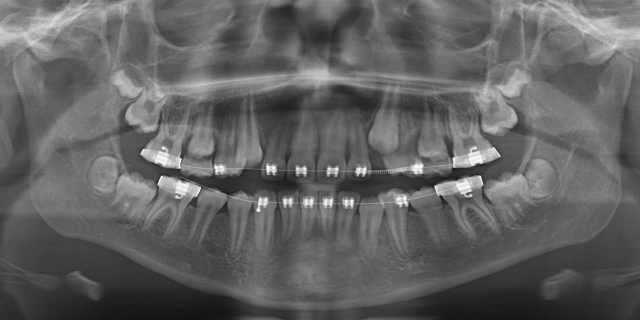
adult